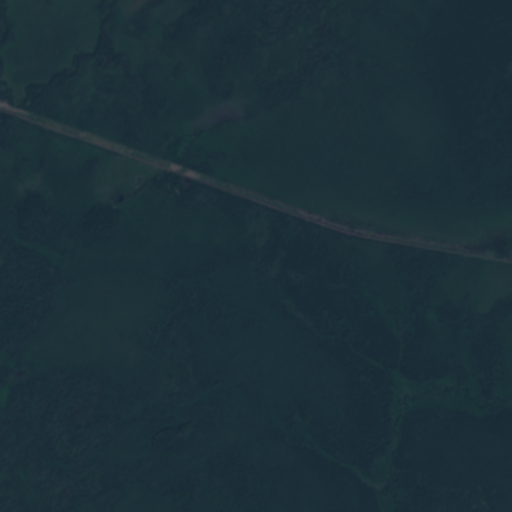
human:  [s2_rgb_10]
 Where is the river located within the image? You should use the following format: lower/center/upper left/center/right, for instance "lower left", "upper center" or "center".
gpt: The river is located in the lower right of the image.
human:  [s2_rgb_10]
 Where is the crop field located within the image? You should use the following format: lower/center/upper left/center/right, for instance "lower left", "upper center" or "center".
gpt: There is no crop field in the image.